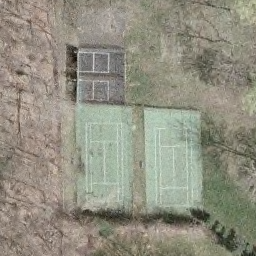
Label: tennis court